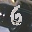
Label: 6